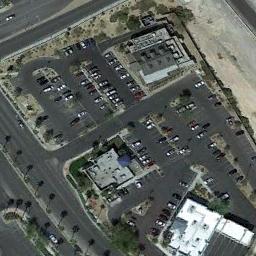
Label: parking_lot